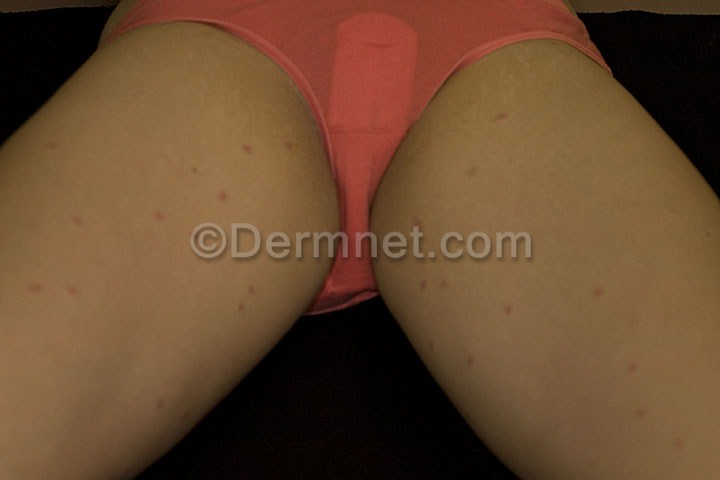
Disease: Scabies Lyme Disease and other Infestations and Bites